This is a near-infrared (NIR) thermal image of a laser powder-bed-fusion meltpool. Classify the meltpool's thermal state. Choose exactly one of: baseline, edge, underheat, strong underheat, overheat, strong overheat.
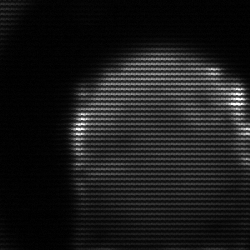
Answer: edge